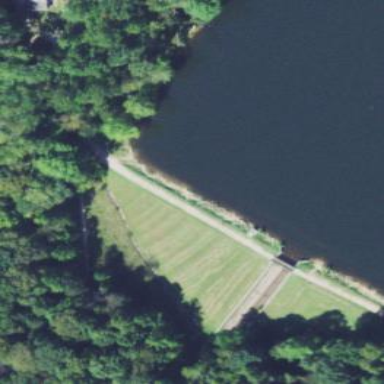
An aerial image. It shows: Dam across waterway.